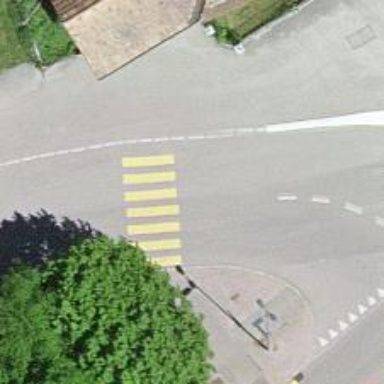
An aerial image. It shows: Uncontrolled zebra crossing on the road.